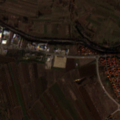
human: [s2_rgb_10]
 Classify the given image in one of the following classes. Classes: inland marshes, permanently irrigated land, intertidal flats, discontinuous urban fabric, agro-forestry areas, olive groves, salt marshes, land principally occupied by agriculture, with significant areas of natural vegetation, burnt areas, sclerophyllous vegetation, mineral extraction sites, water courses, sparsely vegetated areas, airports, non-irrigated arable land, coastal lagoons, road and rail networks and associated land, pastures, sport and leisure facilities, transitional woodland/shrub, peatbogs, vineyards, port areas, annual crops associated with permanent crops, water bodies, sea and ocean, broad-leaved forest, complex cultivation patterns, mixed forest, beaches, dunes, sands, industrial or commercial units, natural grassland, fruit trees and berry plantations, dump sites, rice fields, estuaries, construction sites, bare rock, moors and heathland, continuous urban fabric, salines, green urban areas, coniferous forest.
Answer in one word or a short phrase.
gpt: discontinuous urban fabric, industrial or commercial units, non-irrigated arable land, pastures, complex cultivation patterns, land principally occupied by agriculture, with significant areas of natural vegetation